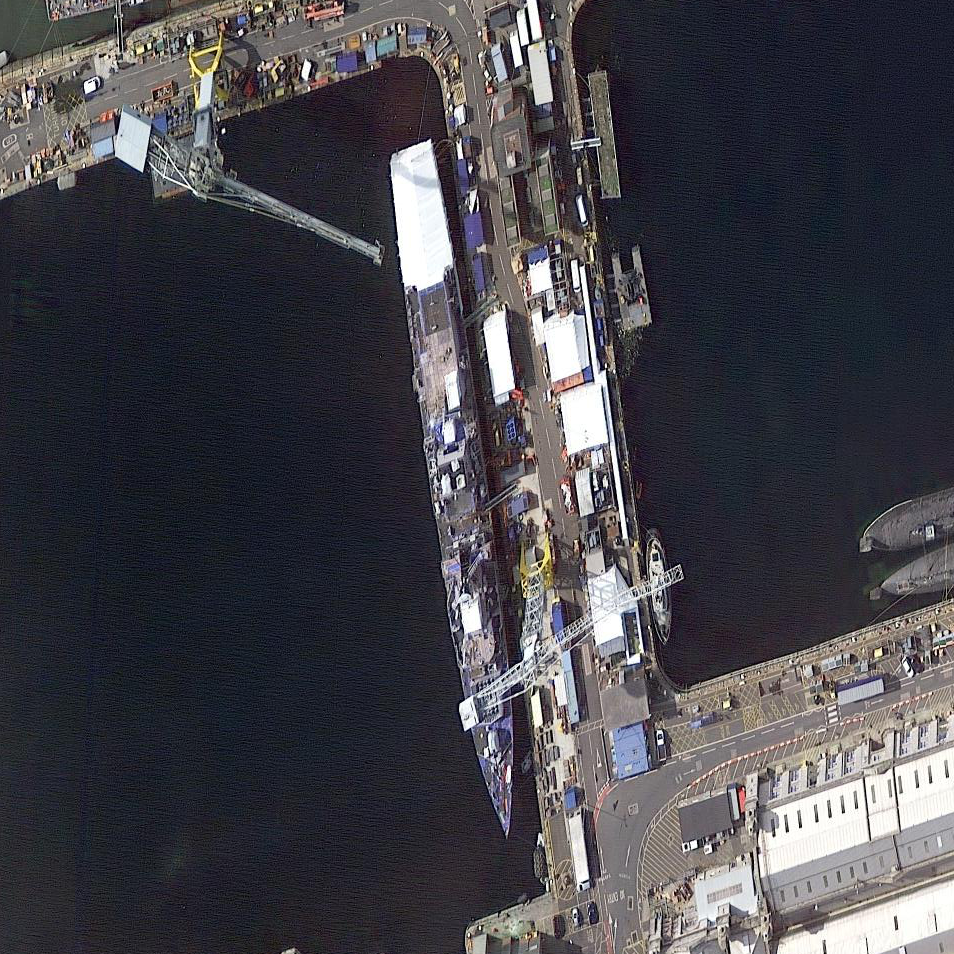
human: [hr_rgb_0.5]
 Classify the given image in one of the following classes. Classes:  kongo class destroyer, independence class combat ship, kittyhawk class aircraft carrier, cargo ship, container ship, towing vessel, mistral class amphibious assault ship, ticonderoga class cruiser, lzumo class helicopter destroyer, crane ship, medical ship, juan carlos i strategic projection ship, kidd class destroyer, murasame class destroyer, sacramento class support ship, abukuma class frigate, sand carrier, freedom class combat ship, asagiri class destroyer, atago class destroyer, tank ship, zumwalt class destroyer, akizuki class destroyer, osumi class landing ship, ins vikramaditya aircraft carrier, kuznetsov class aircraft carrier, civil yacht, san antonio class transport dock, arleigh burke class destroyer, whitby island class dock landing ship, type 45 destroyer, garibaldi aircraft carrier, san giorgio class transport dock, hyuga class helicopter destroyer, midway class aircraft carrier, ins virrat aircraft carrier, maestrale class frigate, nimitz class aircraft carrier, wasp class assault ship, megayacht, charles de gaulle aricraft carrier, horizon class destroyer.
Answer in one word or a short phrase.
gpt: Type 45 destroyer